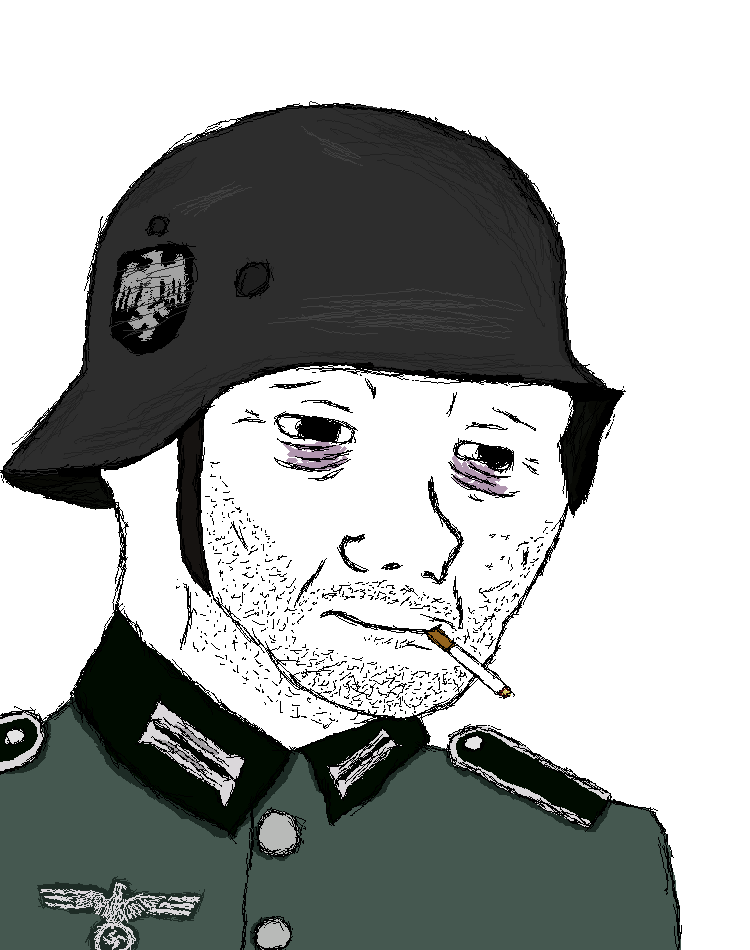
Label: 5_Doomer